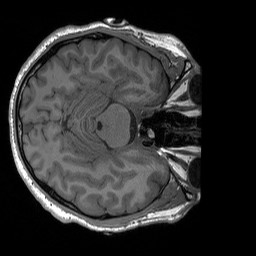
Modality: T1w
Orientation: axial
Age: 22
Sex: male
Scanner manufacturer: siemens
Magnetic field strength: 3 T
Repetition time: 1.9 s
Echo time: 0.00227 s